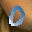
Label: 0